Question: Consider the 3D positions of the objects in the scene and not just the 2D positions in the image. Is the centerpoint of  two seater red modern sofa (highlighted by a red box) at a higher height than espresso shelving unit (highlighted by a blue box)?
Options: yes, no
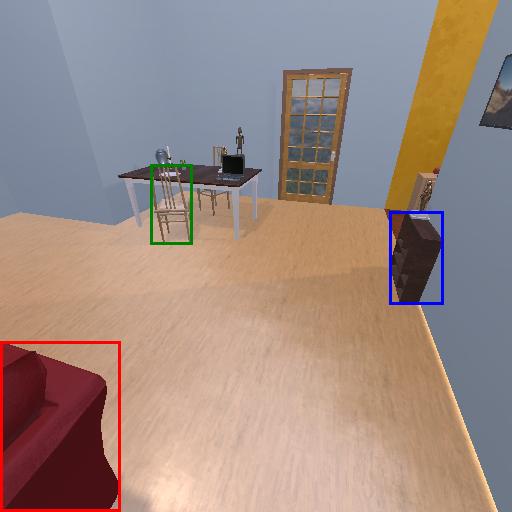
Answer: yes